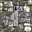
Label: 1